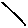
Label: line